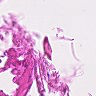
Metastatic tissue present: no